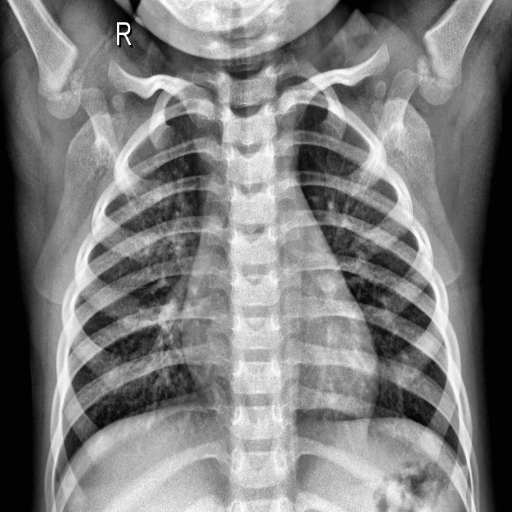
Finding: NORMAL